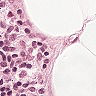
Metastatic tissue present: no